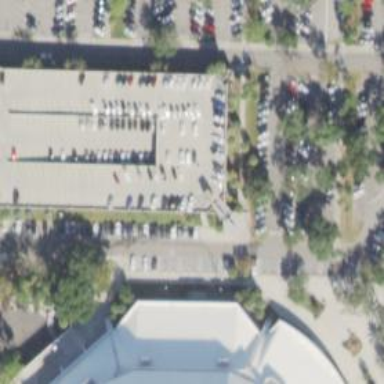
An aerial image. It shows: Multi-storey parking lot.